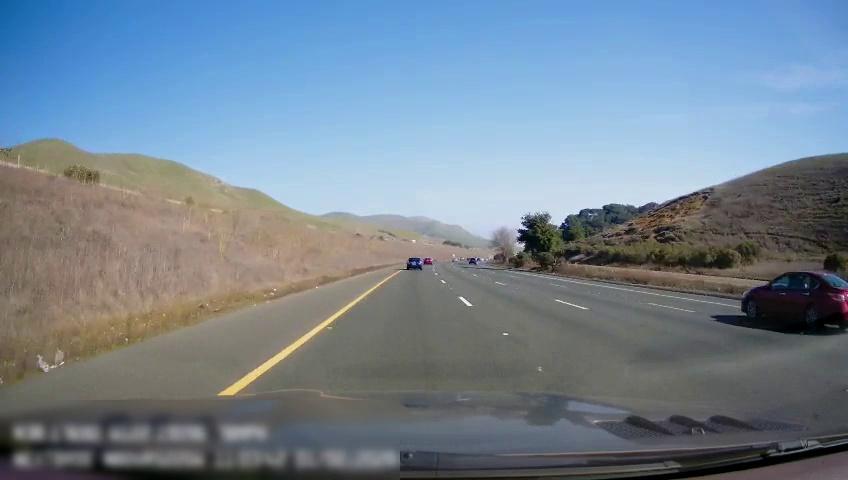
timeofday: Day
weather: Sunny
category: Drivable Space
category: Vehicles | Car
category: Vehicles | Car
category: Lanes | Alternate Lane
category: Lanes | Alternate Lane
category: Lanes | Alternate Lane
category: Lanes | Current Lane
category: Lanes | Alternate Lane